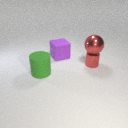
large purple rubber cube behind small red metal cylinder